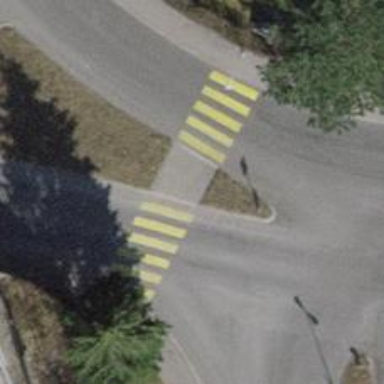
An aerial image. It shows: Marked road crossing with pedestrian island.